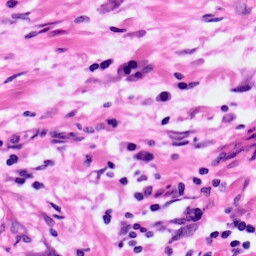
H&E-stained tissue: Pancreatic